Question: I'm currently trying to create a login page with the same input boxes which appear on the login screen on the Facebook app for iPad, however, I'm having no luck. I'm trying to do this using CSS3. I've attached an image for reference - Many thanks to anyone who might be able to help!

I appreciate any responses - Many Thanks
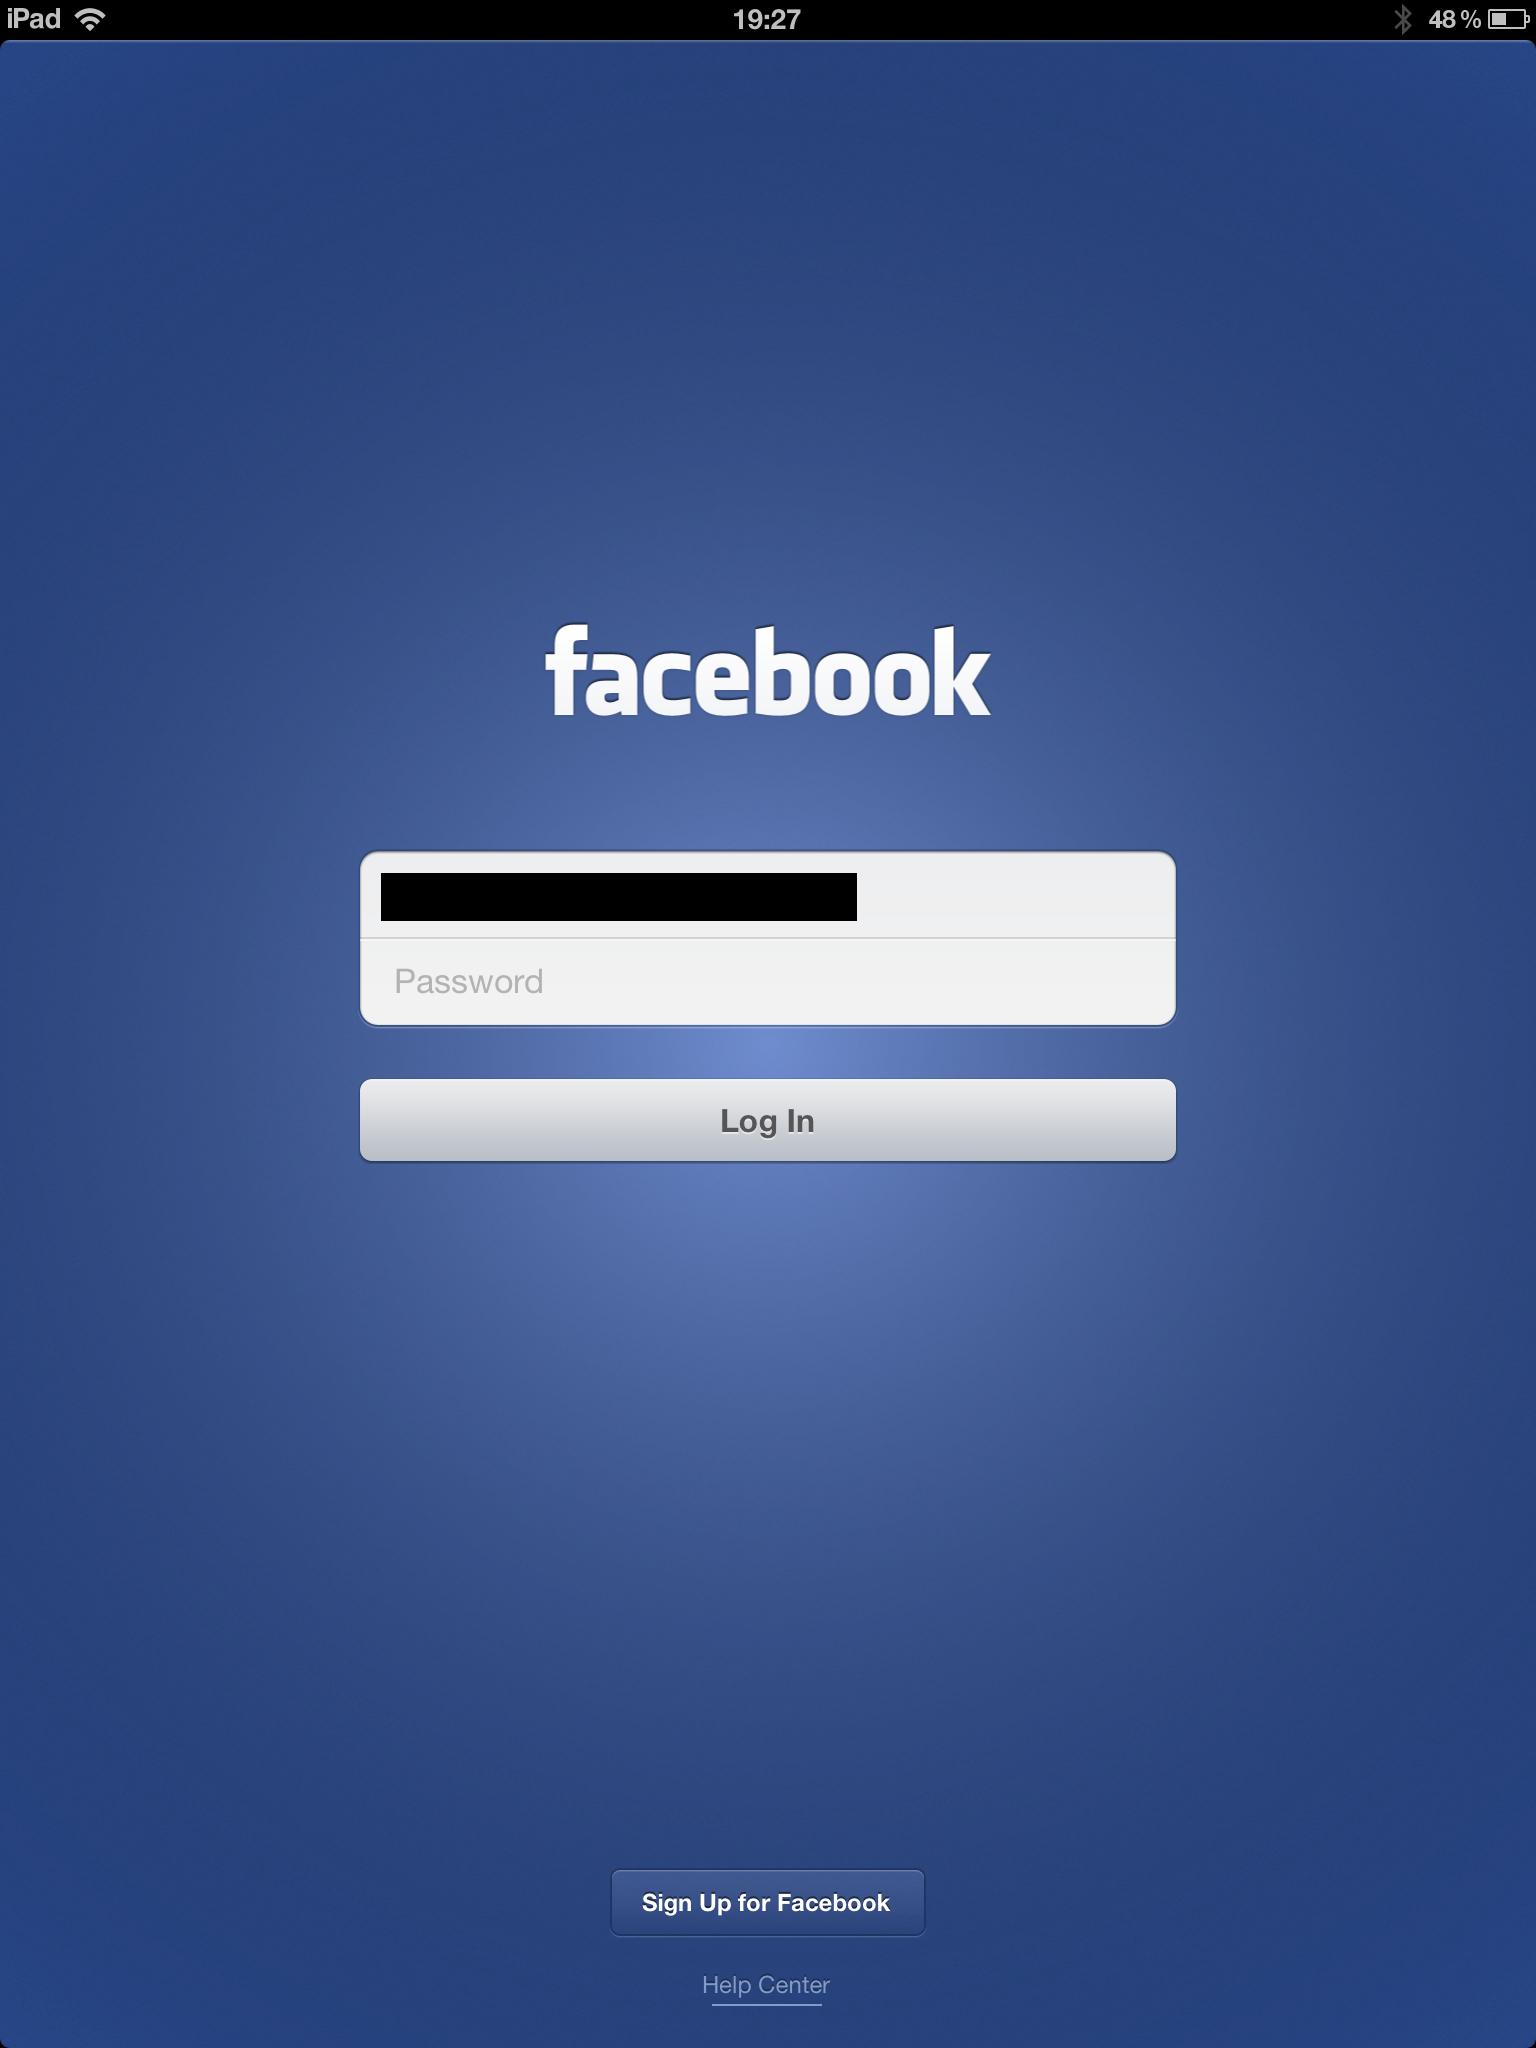
Answer: Check out radial gradients for the background glow <URL>
The rounded edges are likely border-radius properties. <URL>
Centering it in the middle: <URL>
Get rid of text input borders: <URL>
Placeholder text for input boxes: <URL>
Hope these tuts help